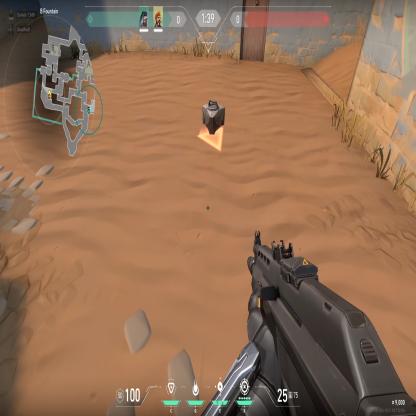
Label: dropped spike